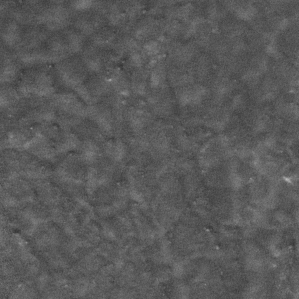
Label: frost